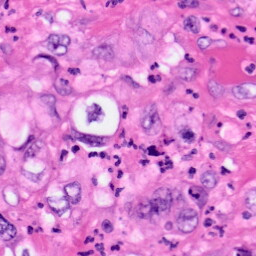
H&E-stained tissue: Pancreatic